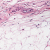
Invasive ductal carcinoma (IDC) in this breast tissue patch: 0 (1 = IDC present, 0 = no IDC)